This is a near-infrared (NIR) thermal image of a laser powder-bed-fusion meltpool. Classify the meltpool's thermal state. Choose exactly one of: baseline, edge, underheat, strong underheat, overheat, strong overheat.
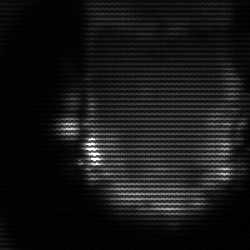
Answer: baseline